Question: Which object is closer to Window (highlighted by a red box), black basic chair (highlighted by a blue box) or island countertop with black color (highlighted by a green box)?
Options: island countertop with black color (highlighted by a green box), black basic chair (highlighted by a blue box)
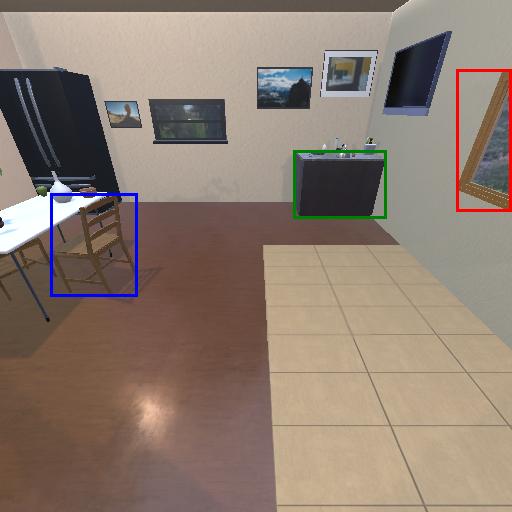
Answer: island countertop with black color (highlighted by a green box)